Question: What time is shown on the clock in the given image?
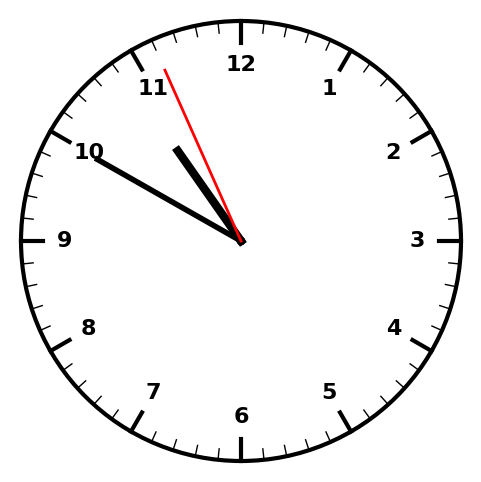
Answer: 10:49:56